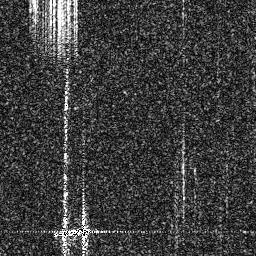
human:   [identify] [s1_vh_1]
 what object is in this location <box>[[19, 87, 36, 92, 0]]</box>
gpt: <ref>1 medium ship at the bottom left</ref>